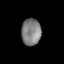
Tissue: lung
Cell type: Endothelial cells
Senescence score: 0.6598
Nuclear area (px): 515
Mean DAPI intensity: 126.715